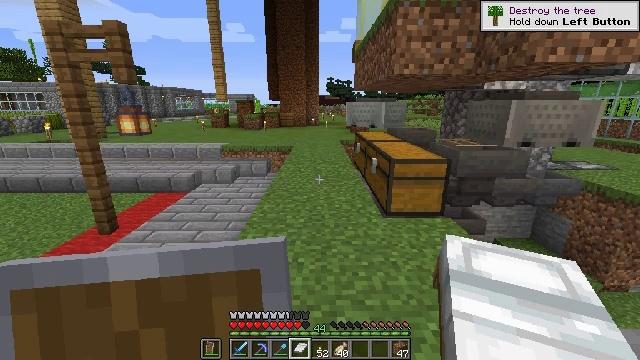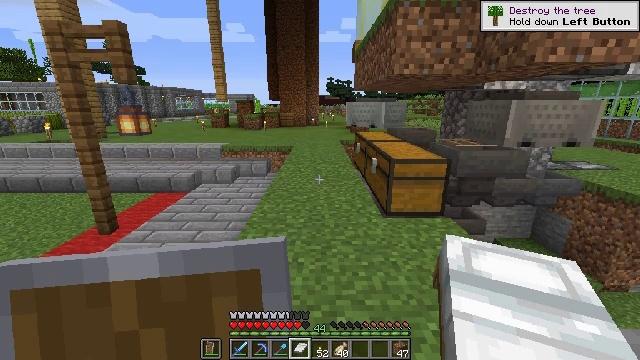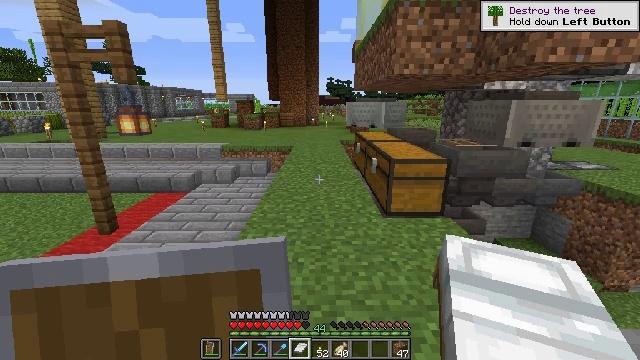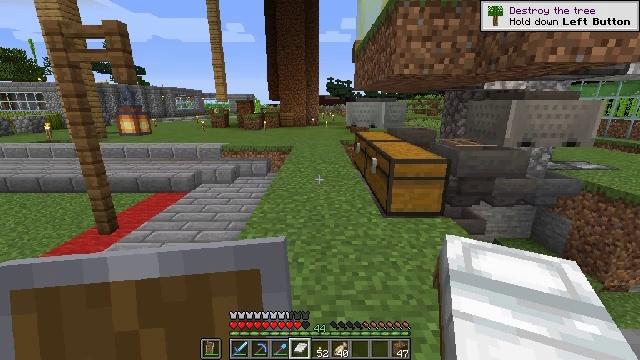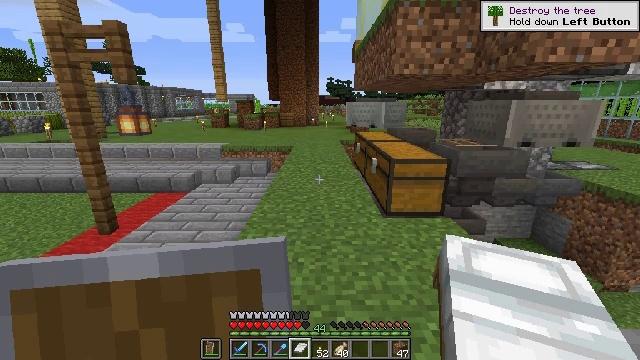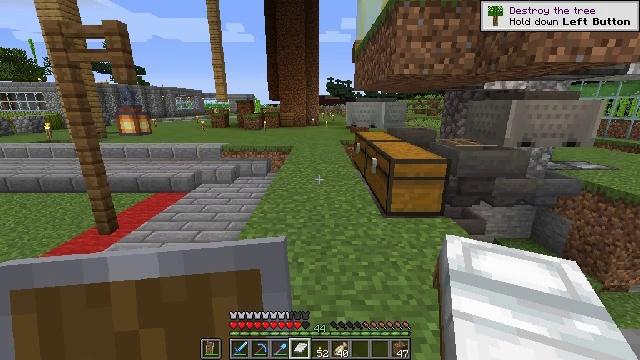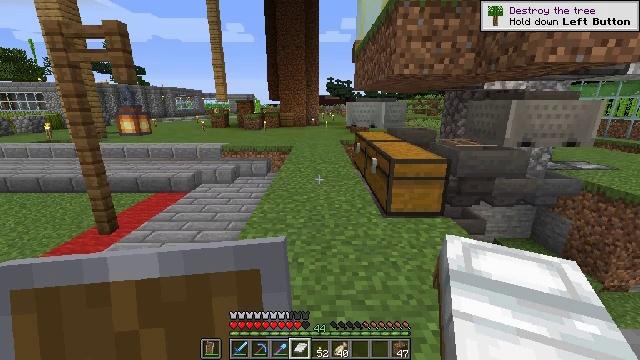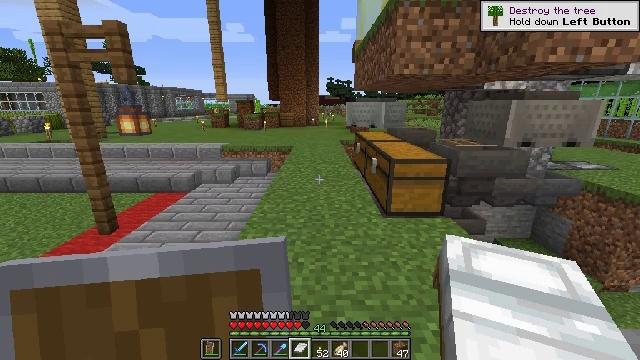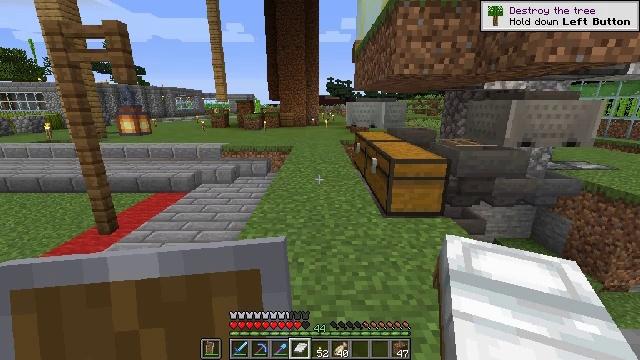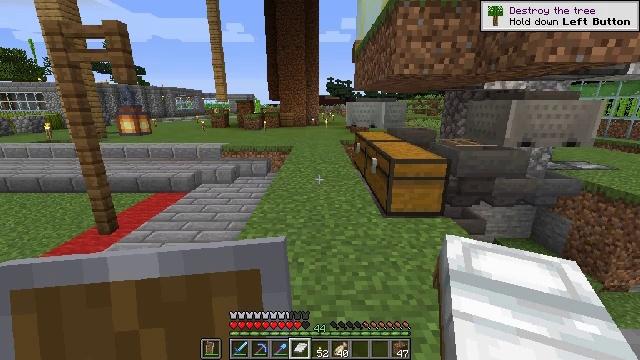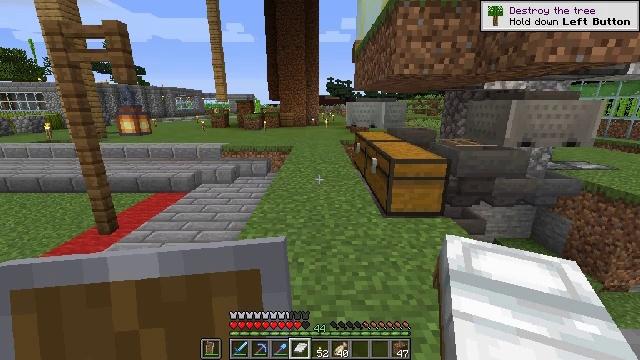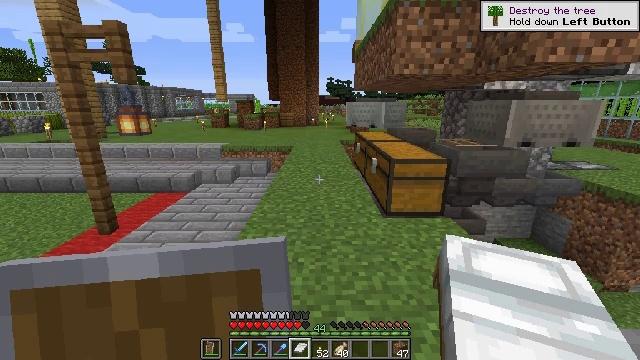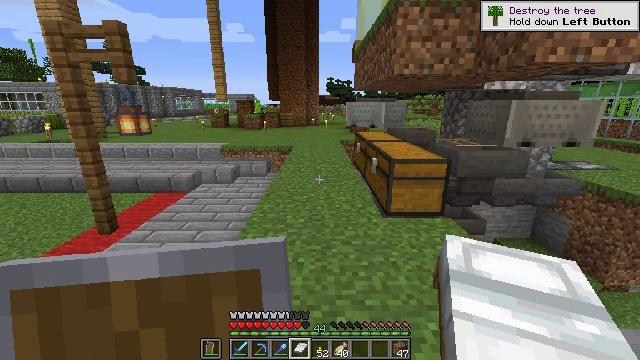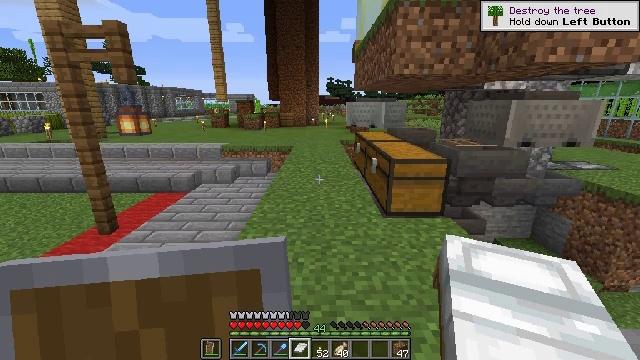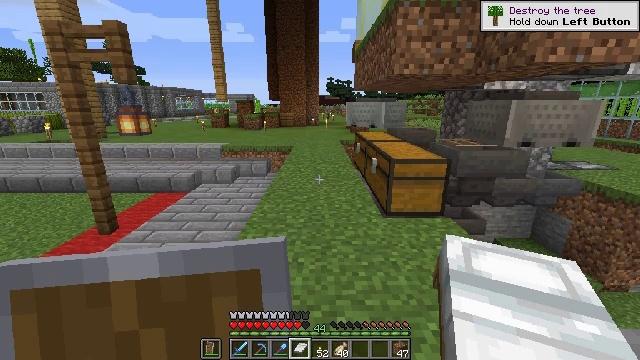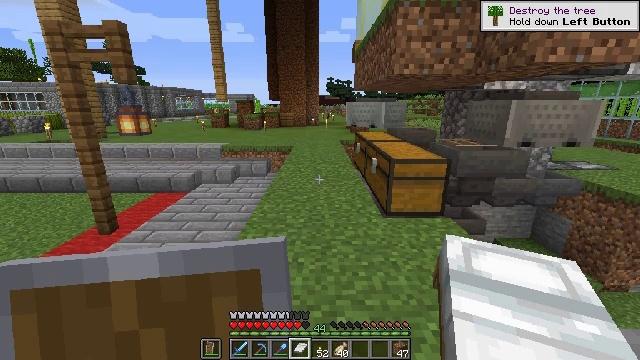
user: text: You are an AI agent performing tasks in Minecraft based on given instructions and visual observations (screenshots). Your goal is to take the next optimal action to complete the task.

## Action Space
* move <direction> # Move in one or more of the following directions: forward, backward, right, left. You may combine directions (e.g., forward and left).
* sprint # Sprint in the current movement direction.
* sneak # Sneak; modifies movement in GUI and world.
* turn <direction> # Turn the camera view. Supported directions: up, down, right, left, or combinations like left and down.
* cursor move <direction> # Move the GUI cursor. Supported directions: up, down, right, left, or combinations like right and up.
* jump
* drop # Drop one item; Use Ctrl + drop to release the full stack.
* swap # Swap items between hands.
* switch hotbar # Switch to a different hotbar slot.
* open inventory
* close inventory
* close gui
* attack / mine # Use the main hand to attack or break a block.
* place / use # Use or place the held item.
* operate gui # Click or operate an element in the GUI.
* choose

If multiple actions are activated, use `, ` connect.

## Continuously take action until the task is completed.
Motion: motion action
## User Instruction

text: Mine the observer block.
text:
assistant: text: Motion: no_op
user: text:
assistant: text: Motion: no_op
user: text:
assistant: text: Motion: no_op
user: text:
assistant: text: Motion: no_op
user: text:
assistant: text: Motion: no_op
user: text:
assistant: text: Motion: no_op
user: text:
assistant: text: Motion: no_op
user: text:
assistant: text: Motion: no_op
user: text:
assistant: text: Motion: no_op
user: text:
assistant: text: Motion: no_op
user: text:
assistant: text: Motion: no_op
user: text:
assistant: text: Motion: no_op
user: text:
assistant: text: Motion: no_op
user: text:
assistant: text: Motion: no_op
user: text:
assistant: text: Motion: no_op
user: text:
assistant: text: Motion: no_op
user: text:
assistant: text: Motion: no_op
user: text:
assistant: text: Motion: no_op
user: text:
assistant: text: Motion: no_op
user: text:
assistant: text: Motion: no_op
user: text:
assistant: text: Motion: no_op
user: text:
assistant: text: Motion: no_op
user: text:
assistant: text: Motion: no_op
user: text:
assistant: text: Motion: no_op
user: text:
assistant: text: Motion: no_op
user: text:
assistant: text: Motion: no_op
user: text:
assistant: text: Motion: no_op
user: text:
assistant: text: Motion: no_op
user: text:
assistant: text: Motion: no_op
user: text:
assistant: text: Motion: no_op